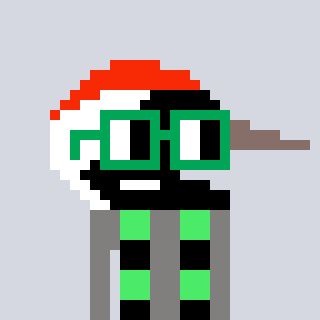
a pixel art character with square green glasses, a crane-shaped head and a bluegrey-colored body on a cool background